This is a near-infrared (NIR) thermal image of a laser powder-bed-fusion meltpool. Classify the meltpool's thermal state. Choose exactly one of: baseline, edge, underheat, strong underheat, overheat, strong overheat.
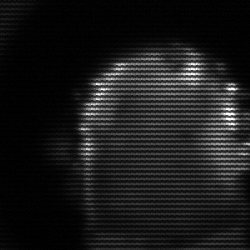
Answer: baseline